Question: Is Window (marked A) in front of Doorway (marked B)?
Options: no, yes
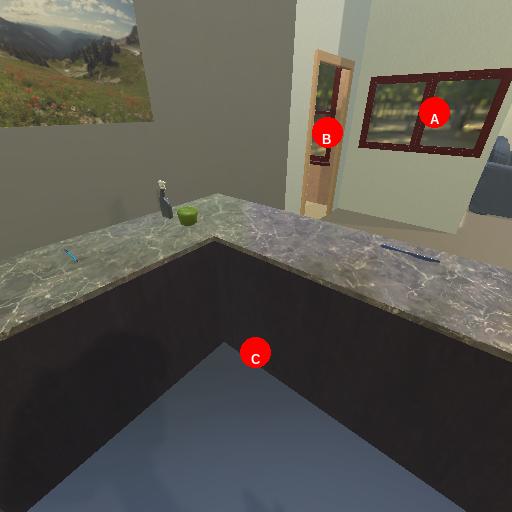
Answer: no